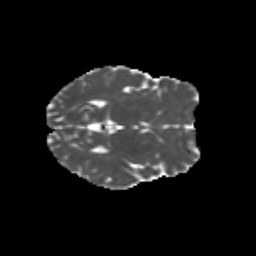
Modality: MD
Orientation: axial
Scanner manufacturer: siemens
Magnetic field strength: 3 T
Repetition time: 9.2 s
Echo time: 0.084 s